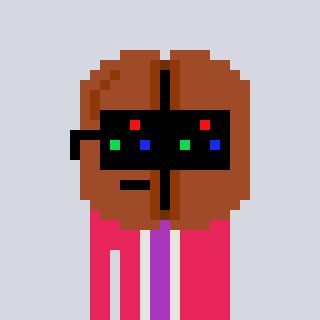
a pixel art character with square black sunglasses, a coffeebean-shaped head and a redpinkish-colored body on a cool background